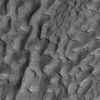
Atmospheric dust classification: not_dusty